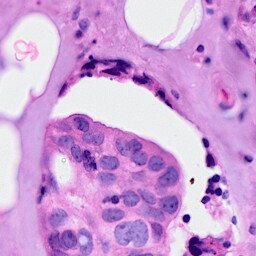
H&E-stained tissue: Breast